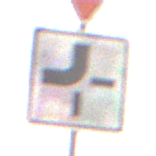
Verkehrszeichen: VerlaufVorfahrtsstrasse2
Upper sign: VorfahrtGewaehren
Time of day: MorningAfternoon
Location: Outdoor (Nature)
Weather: Overcast
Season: NotSpecified
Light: Natural